Question: Using PyCharm 4.5 professional, I am unable to get 'run with coverage' to generate coverage details, I'm sure I am missing something, but I am unsure what at this time.
PyCharm settings:

Issue also occurs with 'Use bundled coverage.py' checked.
Running with coverage does not display any options, nor does it display the coverage window per <URL>.
Running manually with 'coverage run --source='.' manage.py test polls' results in data being collected and viewable via 'coverage report' which outputs the following:
'''
C:\Users\RobertH\PycharmProjects\mysite>coverage report
Name Stmts Miss Cover
------------------------------------------------------
manage.py 6 0 100%
mysite\__init__.py 0 0 100%
mysite\settings.py 18 0 100%
mysite\urls.py 3 0 100%
mysite\wsgi.py 4 4 0%
polls\__init__.py 0 0 100%
polls\admin.py 9 0 100%
polls\migrations\0001_initial.py 5 0 100%
polls\migrations\__init__.py 0 0 100%
polls\models.py 17 1 94%
polls\tests.py 55 0 100%
polls\urls.py 3 0 100%
polls\views.py 38 15 61%
------------------------------------------------------
TOTAL 158 20 87%
'''
I've also ready through the help available at JetBrains (linked above).
What have I missed?
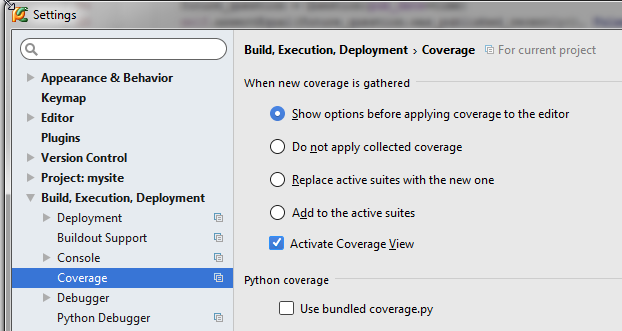
Answer: The issue is that I was running my main deployment with coverage the test class with coverage as is intended.
Running 'tests.py' with coverage resolves the issue.